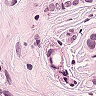
Metastatic tissue present: yes